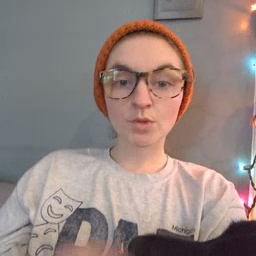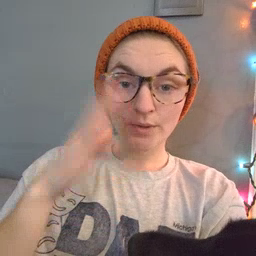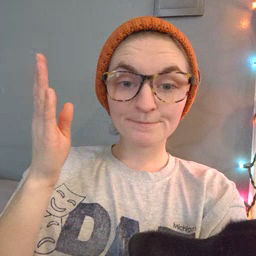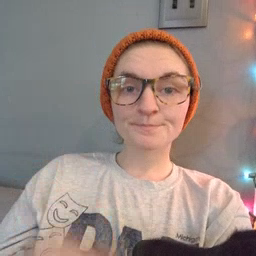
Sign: open